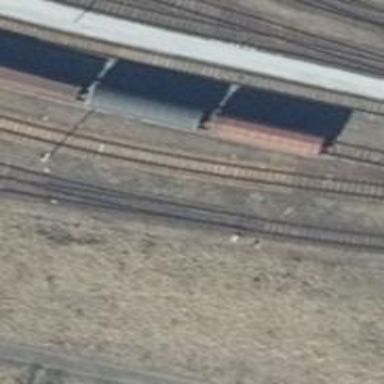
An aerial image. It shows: Railway yard.